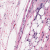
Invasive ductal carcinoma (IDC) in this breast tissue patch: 0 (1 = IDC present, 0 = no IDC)